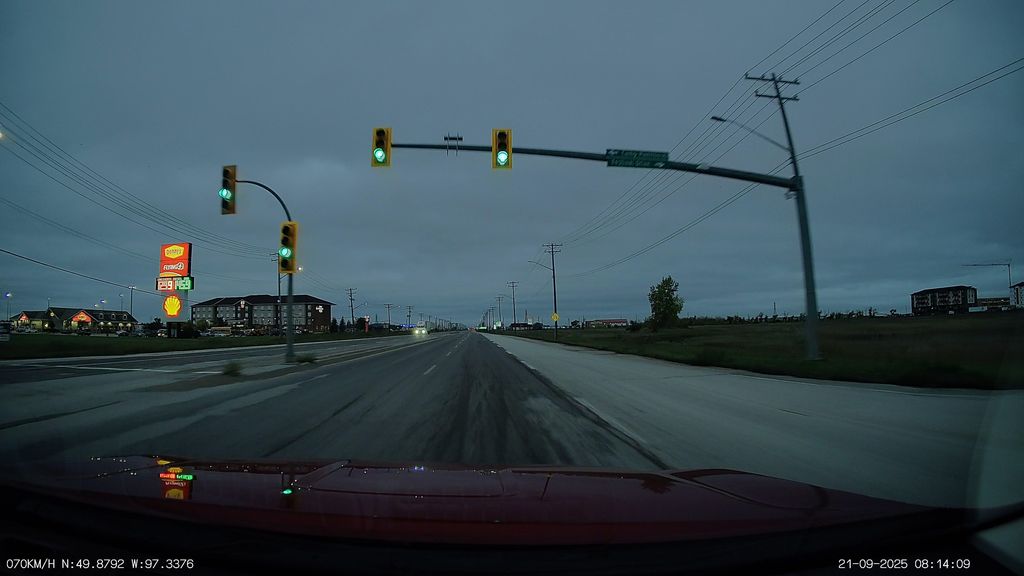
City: winnipeg